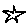
Label: star